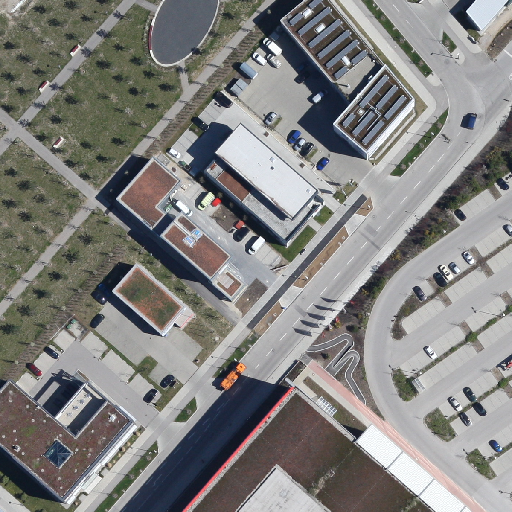
Referring expression: unpaved road